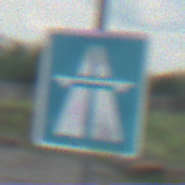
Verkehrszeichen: Autobahn
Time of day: MorningAfternoon
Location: Outdoor (Nature)
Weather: PartlyCloudy
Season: NotSpecified
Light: Natural